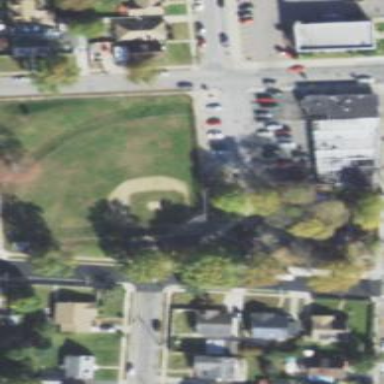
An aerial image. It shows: Baseball pitch for leisure land.